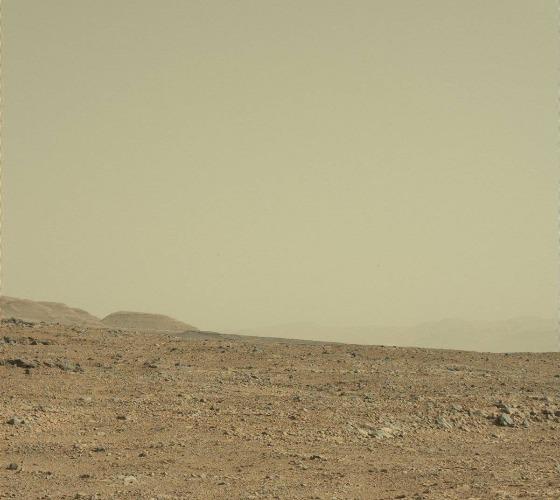
Terrain classes present: Gravel / Sand / Soil, Rock, Shadow, Sky / Distant Mountains